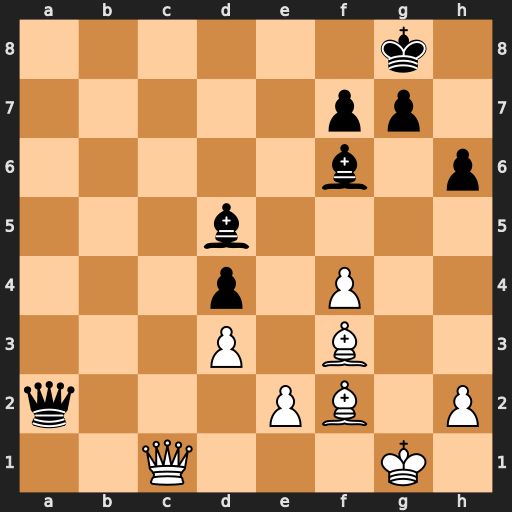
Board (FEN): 6k1/5pp1/5b1p/3b4/3p1P2/3P1B2/q3PB1P/2Q3K1
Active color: w
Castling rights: -
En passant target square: -
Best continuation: Qc8+ Kh7 Qf5+